Interaction volume radius: 5 \u00c5
Interaction volume height: 20 \u00c5
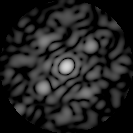
Disorder parameter: 0.6175